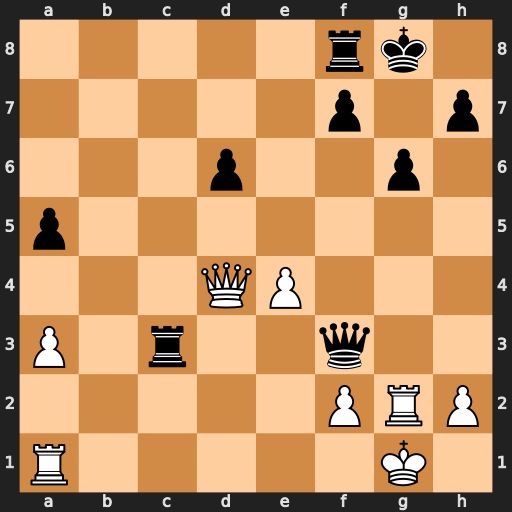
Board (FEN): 5rk1/5p1p/3p2p1/p7/3QP3/P1r2q2/5PRP/R5K1
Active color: w
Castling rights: -
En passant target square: -
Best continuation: Rg3 Rfc8 Rxf3